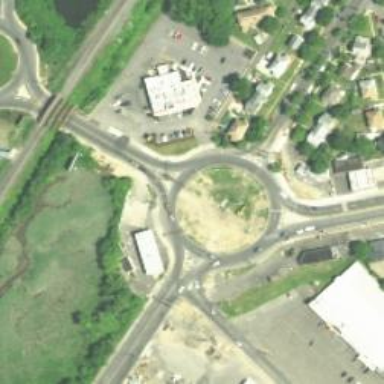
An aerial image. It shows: Roundabout on trunk highway.